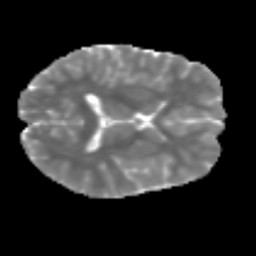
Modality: MD
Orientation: axial
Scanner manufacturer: siemens
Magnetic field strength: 3 T
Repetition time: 3.6 s
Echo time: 0.092 s